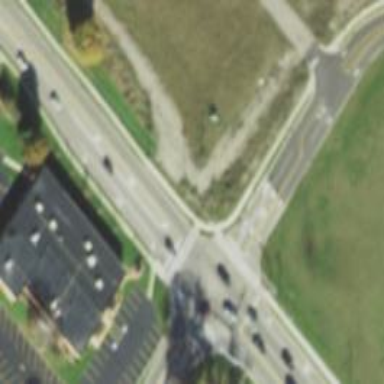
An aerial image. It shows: Uncontrolled road crossing.